Field crop: maize
Growth stage: 1
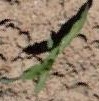
Species: maize